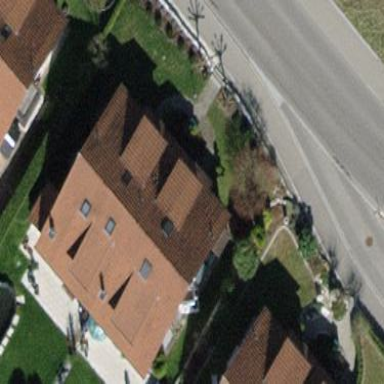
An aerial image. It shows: Semi-detached house.